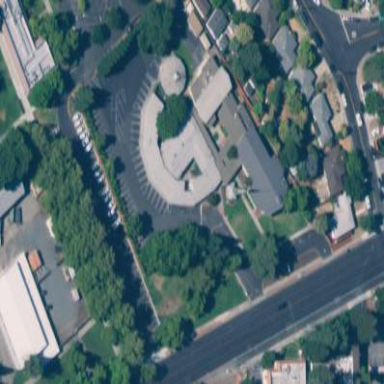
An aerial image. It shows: Place of worship for religious activities.